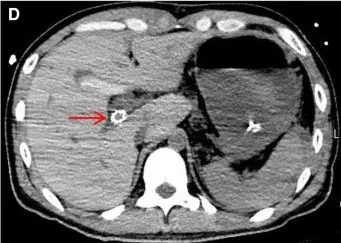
Hepatic portal vein CT angiography and digital subtraction-angiography (DSA). (D) Visualization of stent shadow after TIPS.
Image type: radiology (ct)